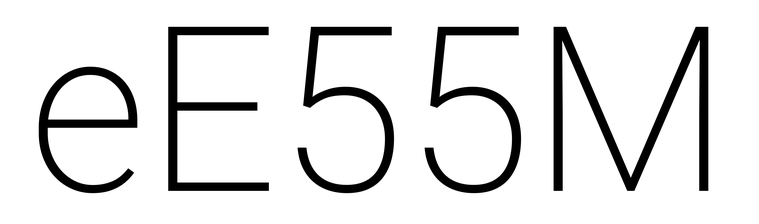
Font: Roboto_ExtraLight